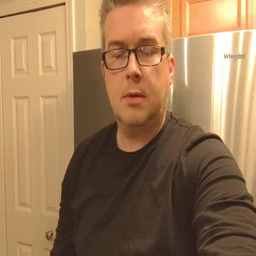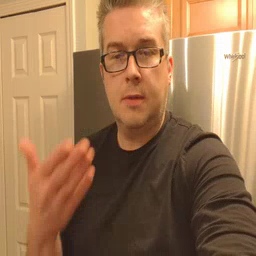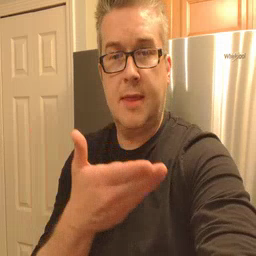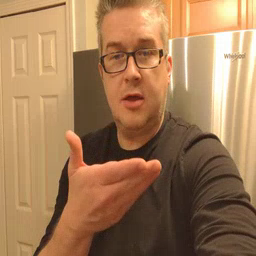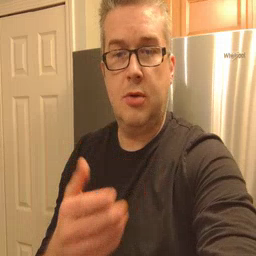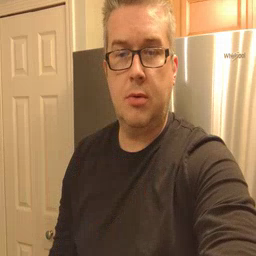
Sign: there